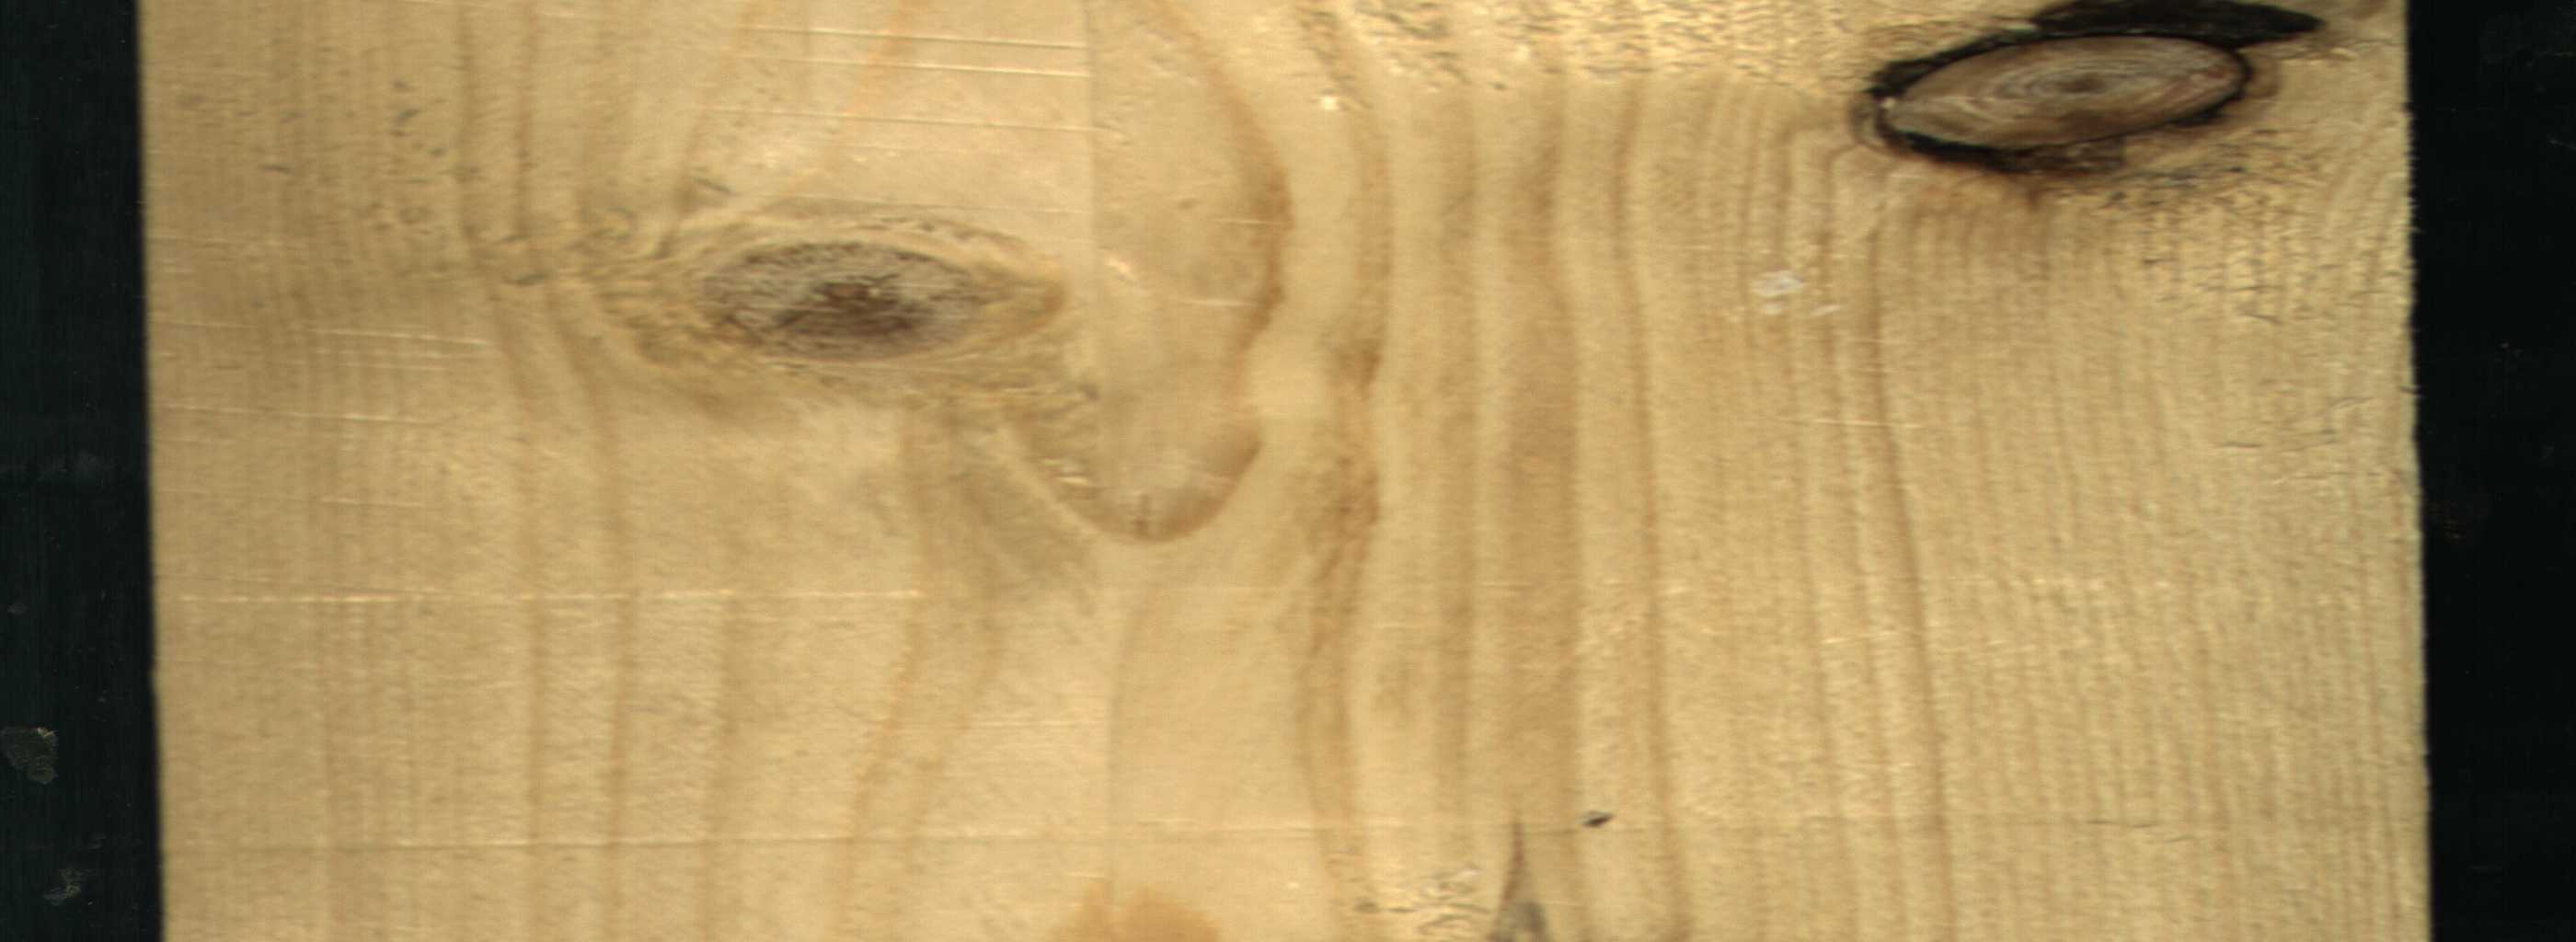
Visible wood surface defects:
Dead_Knot
Live_Knot